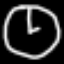
Label: clock